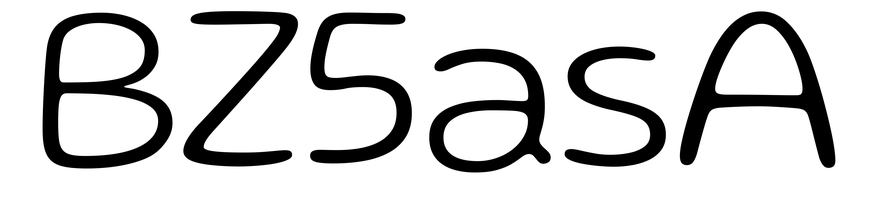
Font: Gluten_ExtraLight